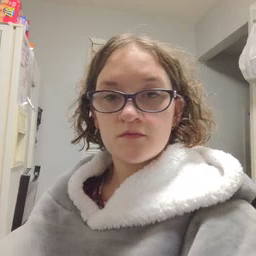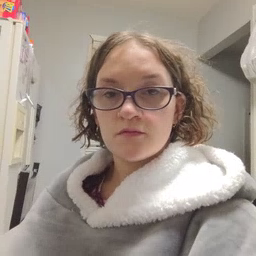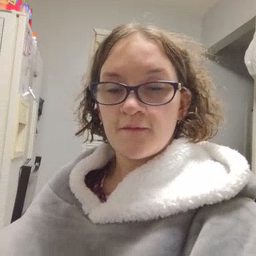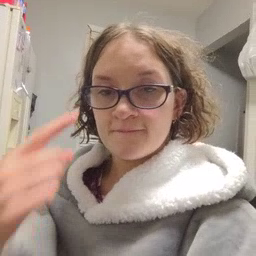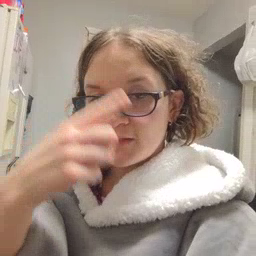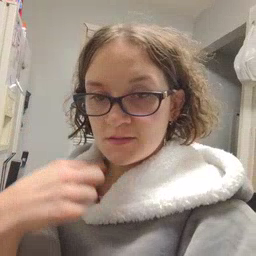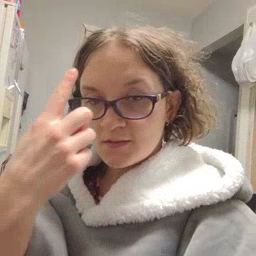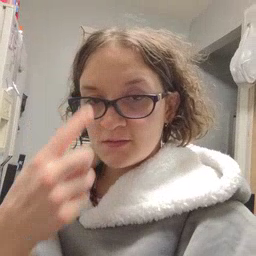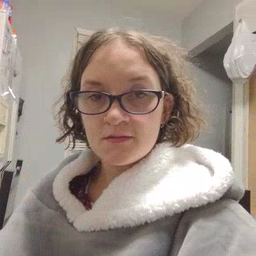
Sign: face